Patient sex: M
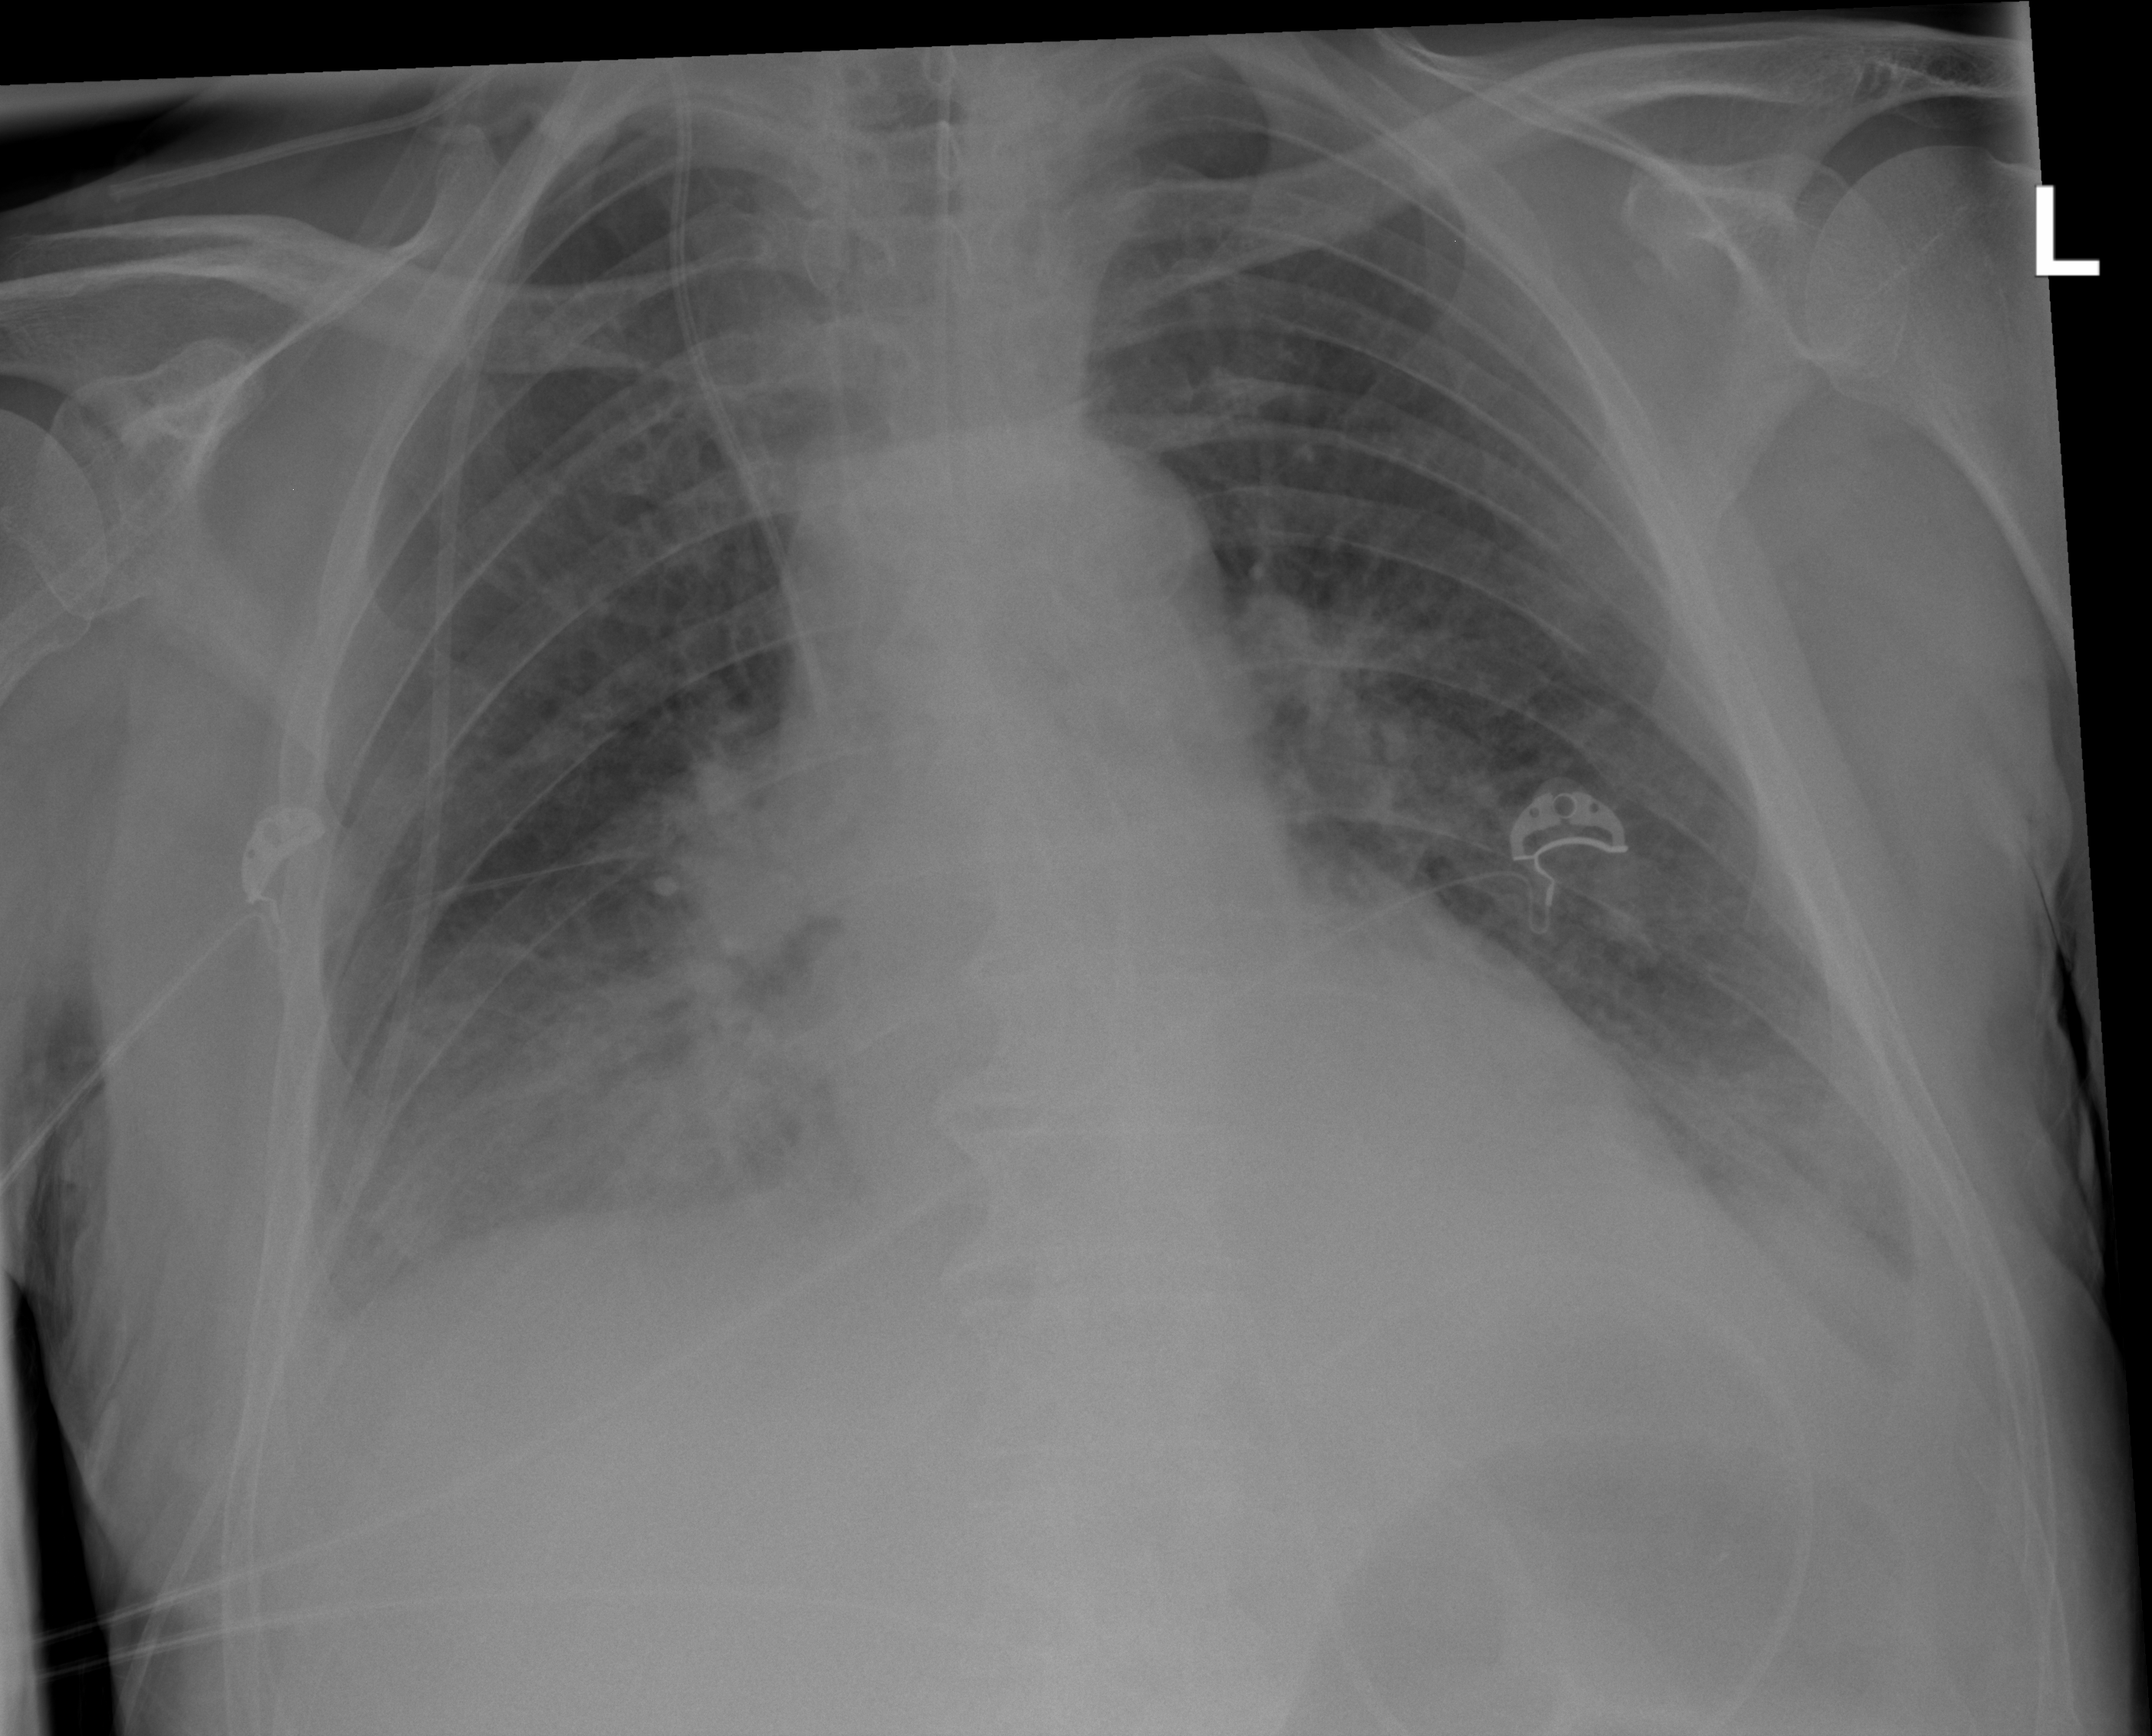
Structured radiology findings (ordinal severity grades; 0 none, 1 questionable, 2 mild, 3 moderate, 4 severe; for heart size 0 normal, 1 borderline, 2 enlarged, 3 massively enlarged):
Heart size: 2
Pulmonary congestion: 2
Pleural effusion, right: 2
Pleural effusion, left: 1
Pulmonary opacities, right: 2
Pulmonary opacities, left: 1
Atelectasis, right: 2
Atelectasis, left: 2